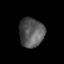
Tissue: skin
Cell type: Epithelial cells
Senescence score: 0.2378
Nuclear area (px): 716
Mean DAPI intensity: 86.254